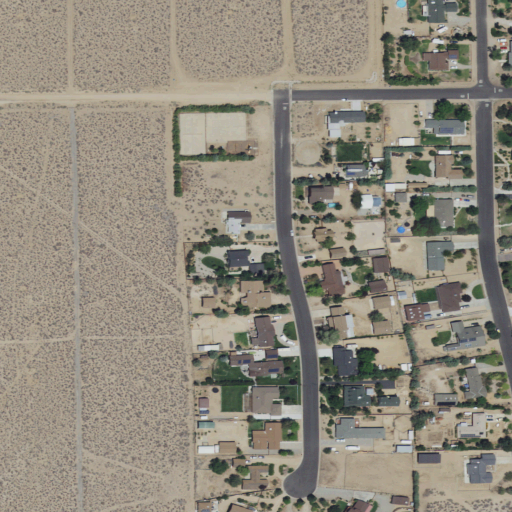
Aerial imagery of plain(s) in California named McGee Meadow containing shrub, low intensity development, grassland, open development, and medium intensity development